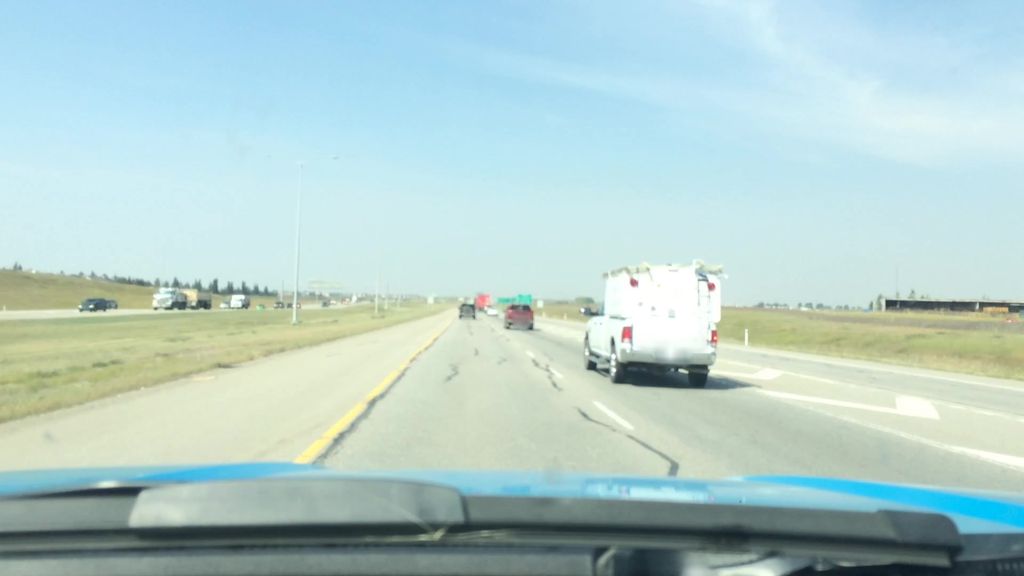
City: calgary